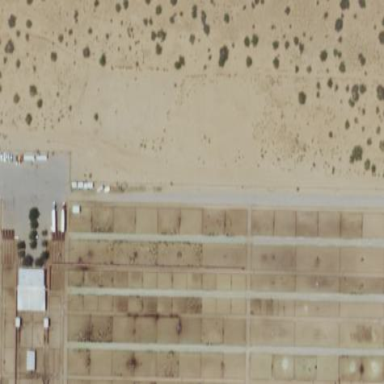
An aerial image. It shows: Feedlot within farmyard.